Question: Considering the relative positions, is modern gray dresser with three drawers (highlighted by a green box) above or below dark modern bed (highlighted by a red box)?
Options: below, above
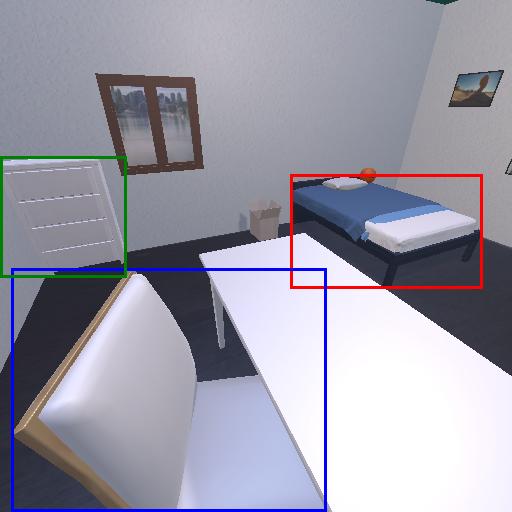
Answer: below